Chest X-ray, PA view. Patient: 46 years old, sex F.
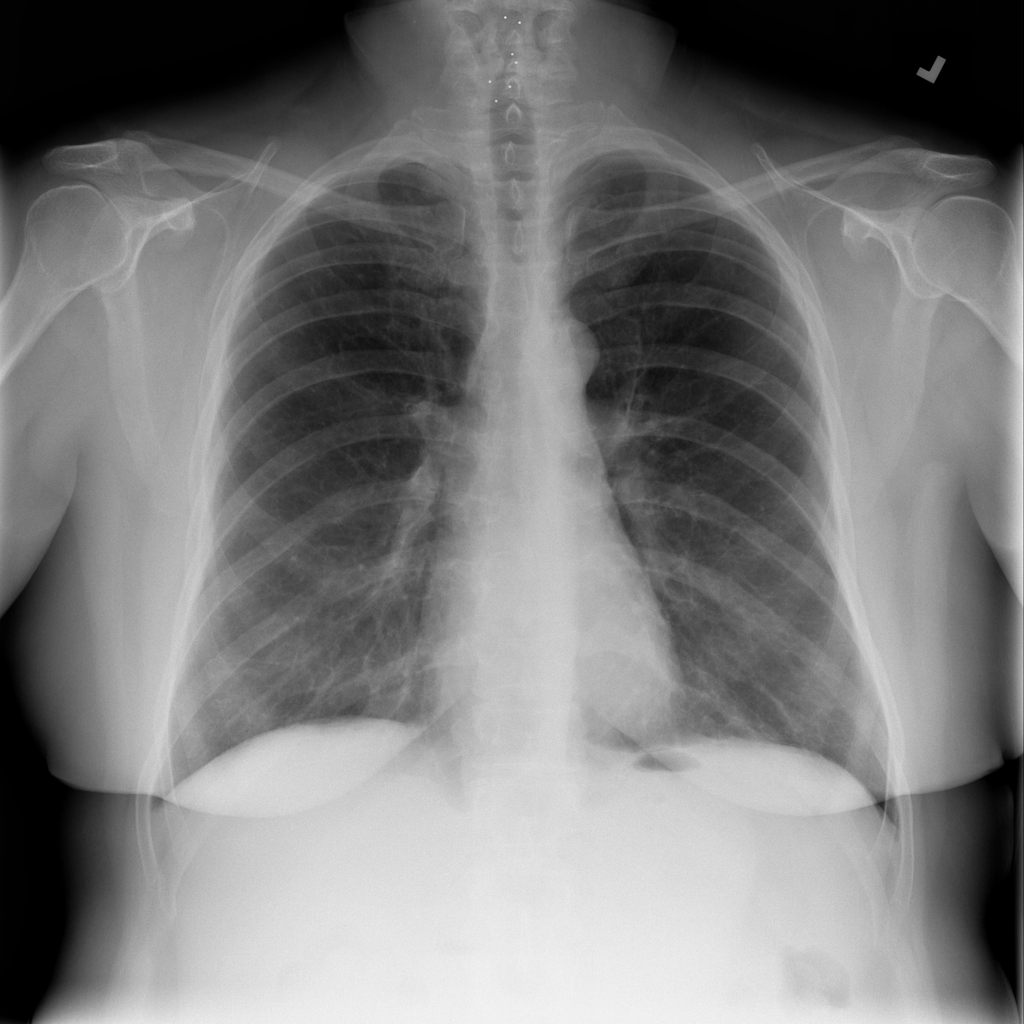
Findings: No Finding